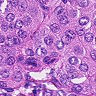
Metastatic tissue present: yes